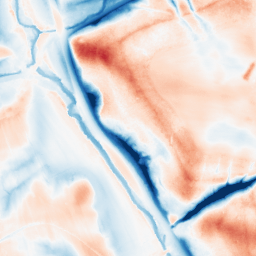
Category: edge_preserving
Decomposition family: guided
Decomposition parameters: radius: 16
eps: 0.1
Upsampling method: edge_directed
Upsampling parameters: scale: 4
Upsampling scale: 4